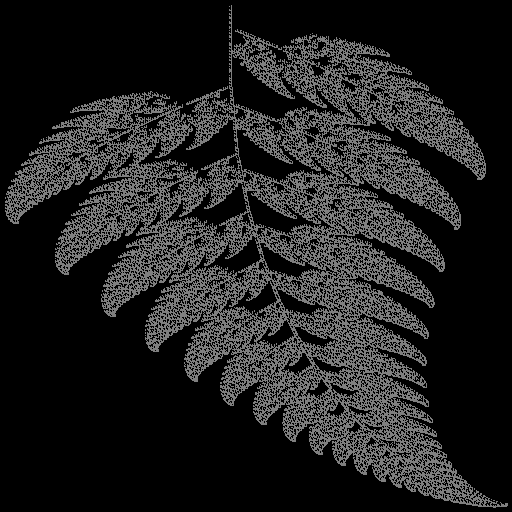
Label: spleenwort_fern